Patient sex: M
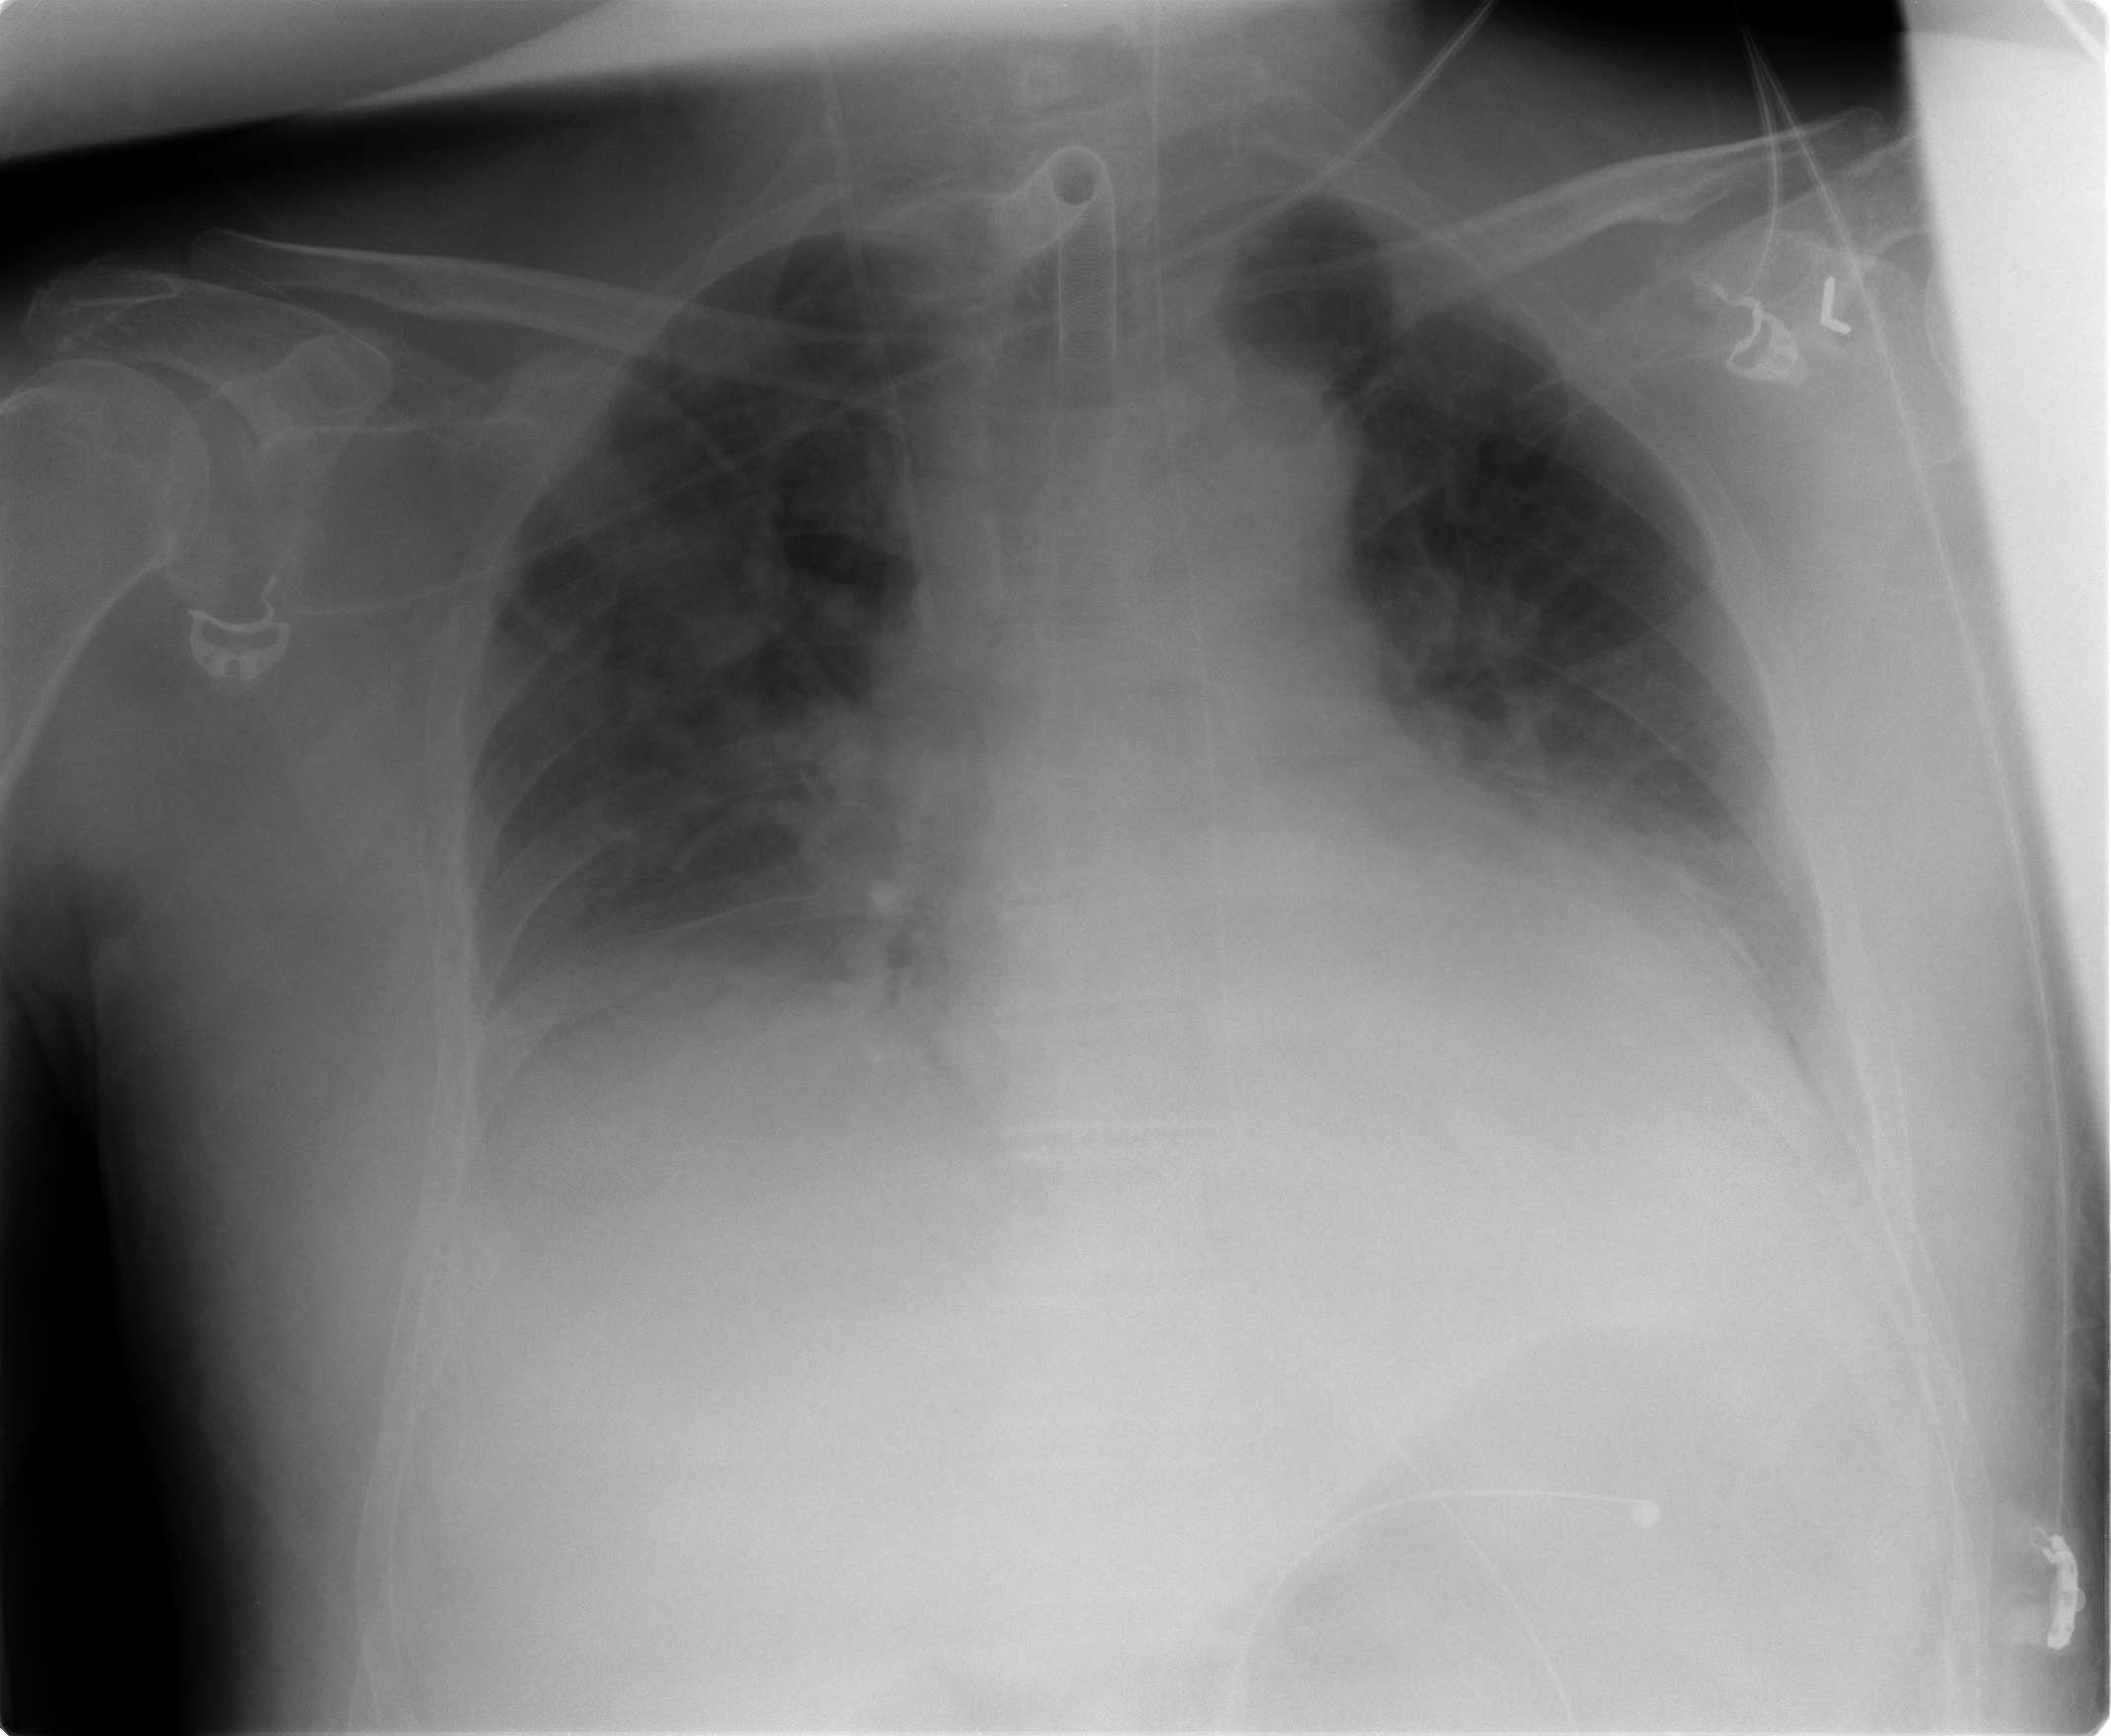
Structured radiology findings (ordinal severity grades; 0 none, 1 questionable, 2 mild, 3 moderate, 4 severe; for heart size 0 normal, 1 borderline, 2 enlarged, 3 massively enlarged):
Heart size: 0
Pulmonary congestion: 2
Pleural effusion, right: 2
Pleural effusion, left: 2
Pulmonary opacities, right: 0
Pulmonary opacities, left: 0
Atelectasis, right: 2
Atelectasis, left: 2